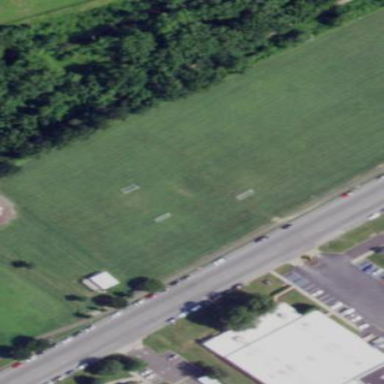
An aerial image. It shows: Soccer pitch for leisure land activities.